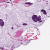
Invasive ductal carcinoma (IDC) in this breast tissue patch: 1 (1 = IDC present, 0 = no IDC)